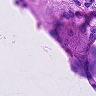
Metastatic tissue present: no